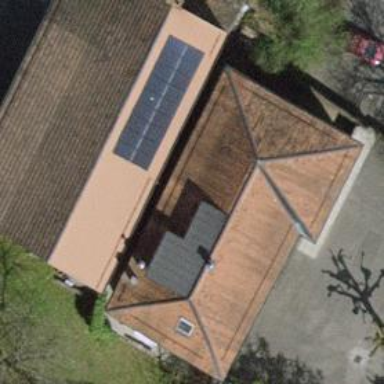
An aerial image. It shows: View of roof of building.